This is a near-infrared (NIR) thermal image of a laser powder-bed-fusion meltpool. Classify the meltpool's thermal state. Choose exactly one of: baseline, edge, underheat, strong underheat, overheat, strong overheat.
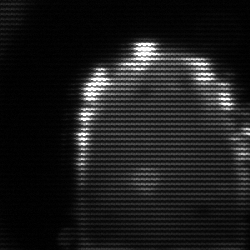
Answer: baseline